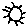
Label: sun